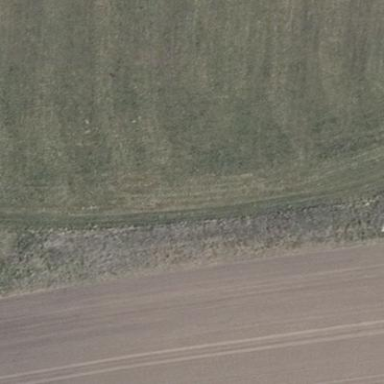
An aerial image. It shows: Open area covered with grass.